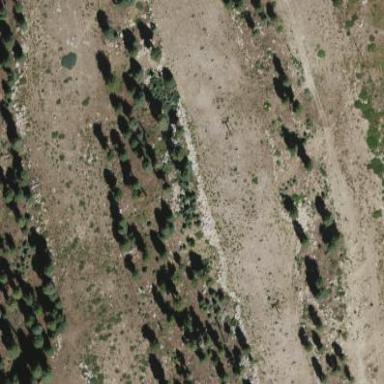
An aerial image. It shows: Forest with evergreen needle-leaved trees. The forest produces timber and wood.